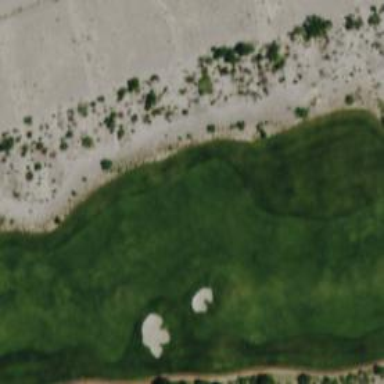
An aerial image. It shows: Golf hole.